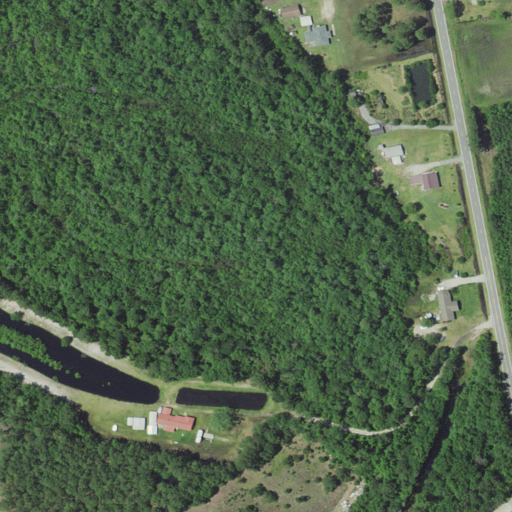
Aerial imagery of depression(s) in North Carolina named Big Bay containing woody wetlands, cultivated crops, open development, low intensity development, shrub, herbaceous wetlands, grassland, evergreen forest, medium intensity development, and open water